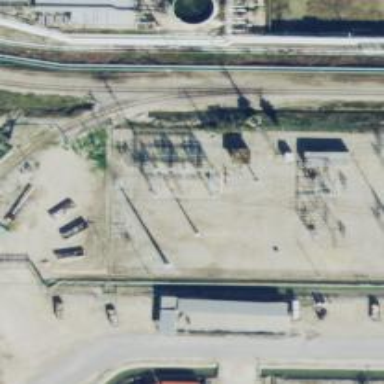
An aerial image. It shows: Switch used for power control.